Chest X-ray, PA view. Patient: 57 years old, sex F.
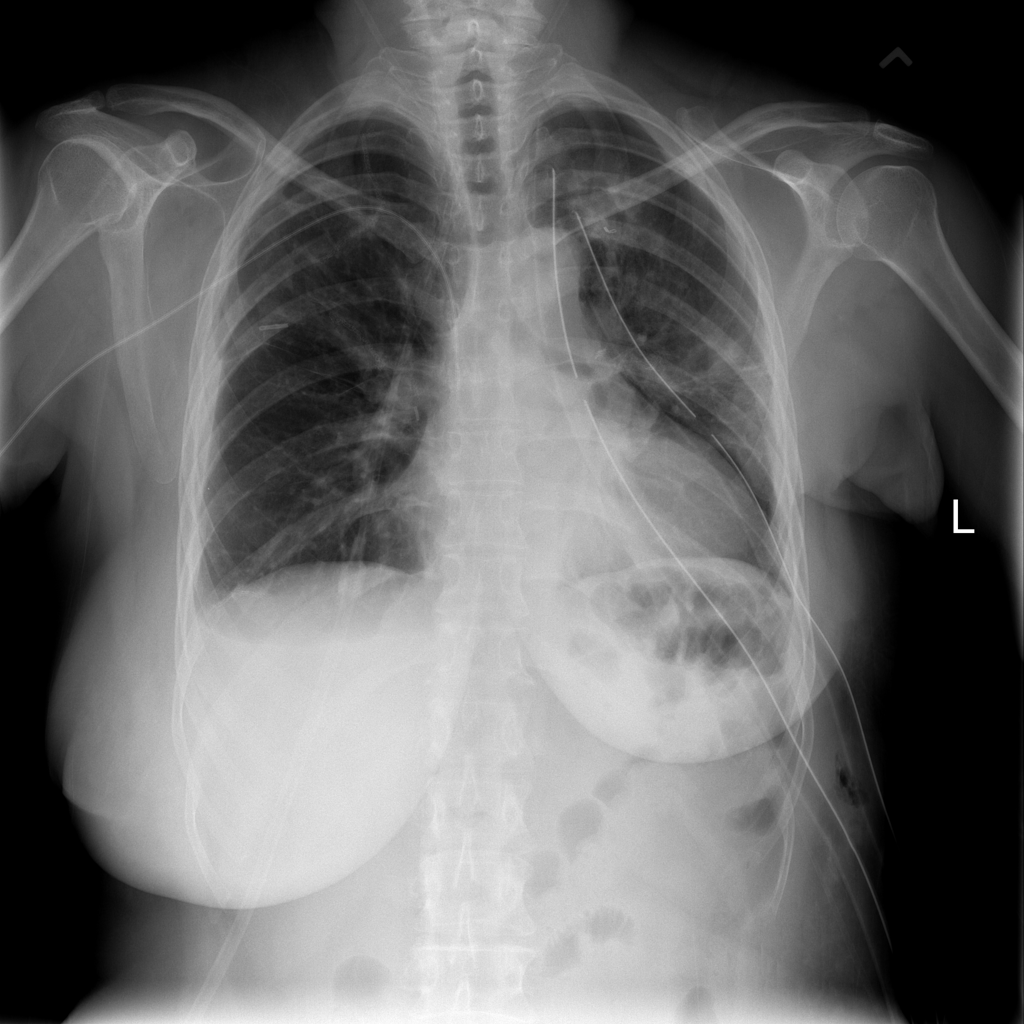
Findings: No Finding